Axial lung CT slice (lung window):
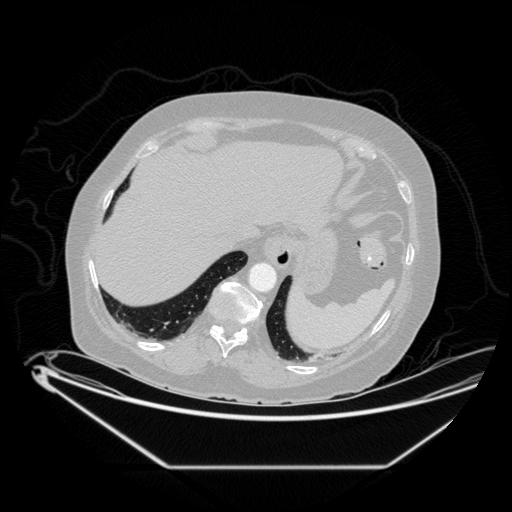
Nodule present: no